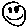
Label: smiley face